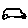
Label: car